Field crop: maize
Growth stage: 2
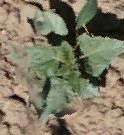
Species: datura